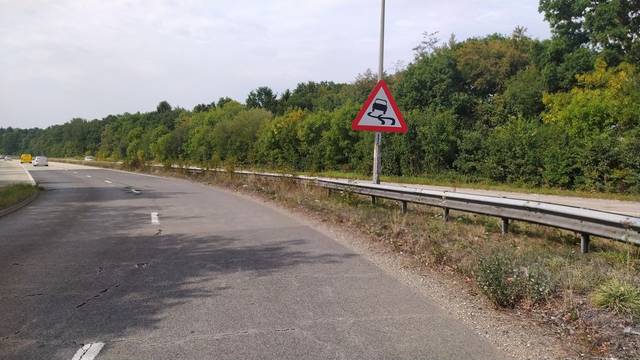
Region: United Kingdom
Coordinates: 50.955, -1.473